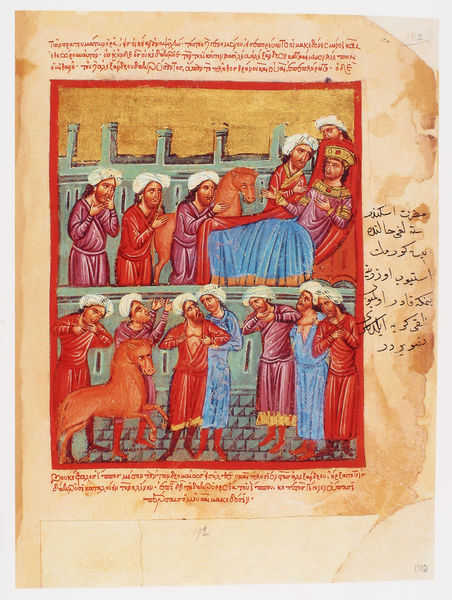
Titel: Der griechische Alexanderroman
Institution: Venedig, Hellenic Institute Codex Gr. 5
Schlagwörter: blau, weiß, menschen, stadt, fenster, männer, türkis, gebäude, haus, rot, tier, tiere, architektur, arme, rahmen, bild, gewand, gold, gewänder, blatt, krone, pferd, pferde, hellblau, schrift, pflaster, mauer, lila, gefolge, könig, bett, schriftzeichen, zinnen, buch, türme, festung, seite, text, herrscher, buchseite, pergament, arabisch, ross, stadtmauer, männder, rösser, turban, miniatur, arabien, islam, handschrift, hengst, turbane, sultan, buchmalerei, byzanz, alexander, roman, emir, handschrfit, alexanderroman, karlo, carlomagno